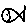
Label: fish